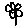
Label: flower